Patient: sex M, age 64
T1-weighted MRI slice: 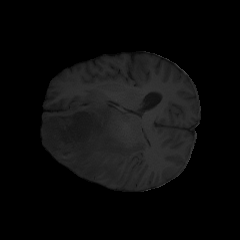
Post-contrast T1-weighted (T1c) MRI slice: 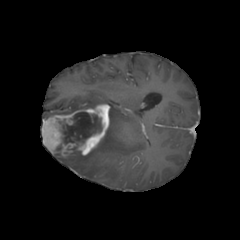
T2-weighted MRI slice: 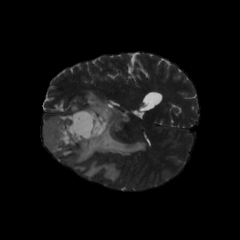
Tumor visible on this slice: yes
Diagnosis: Astrocytoma, IDH-mutant
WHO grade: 3